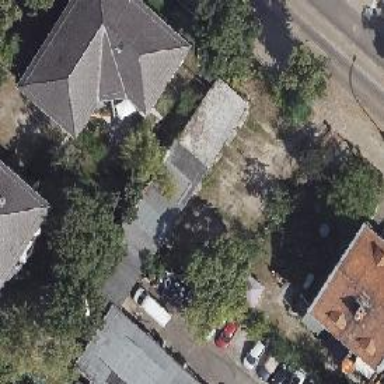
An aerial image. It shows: Garage with skillion roof.